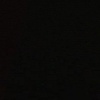
Label: space